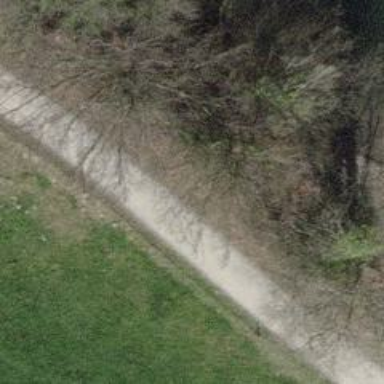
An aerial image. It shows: Track with grade2 tracktype.